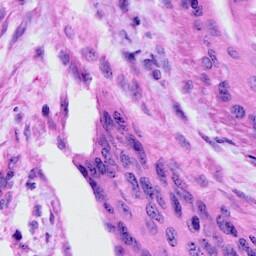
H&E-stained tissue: Cervix